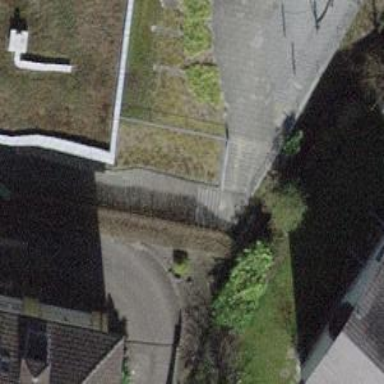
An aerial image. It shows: Hedge barrier.